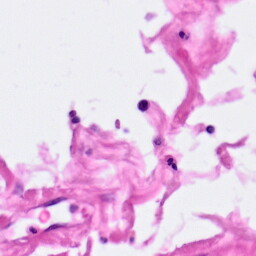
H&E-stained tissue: Pancreatic